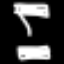
Label: hourglass